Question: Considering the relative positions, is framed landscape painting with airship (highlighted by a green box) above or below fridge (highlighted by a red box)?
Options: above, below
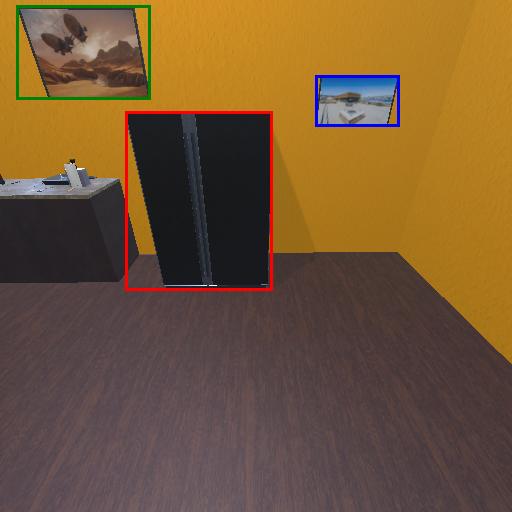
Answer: above